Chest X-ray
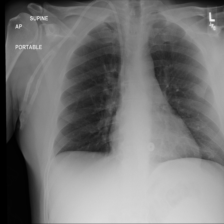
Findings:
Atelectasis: negative
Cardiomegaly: negative
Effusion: negative
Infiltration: negative
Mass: negative
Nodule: negative
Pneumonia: negative
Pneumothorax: negative
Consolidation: negative
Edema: negative
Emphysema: negative
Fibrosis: negative
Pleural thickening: negative
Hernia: negative